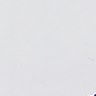
Metastatic tissue present: no